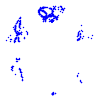
Particle: proton